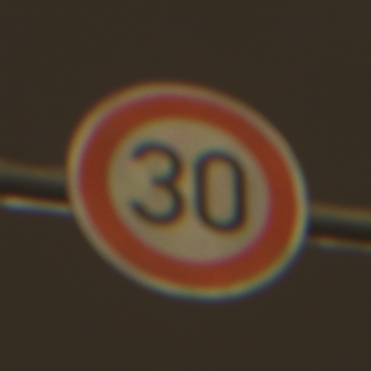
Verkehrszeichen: Geschwindigkeit30
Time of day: Night
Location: Outdoor (Urban)
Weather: Overcast
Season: NotSpecified
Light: Artificial